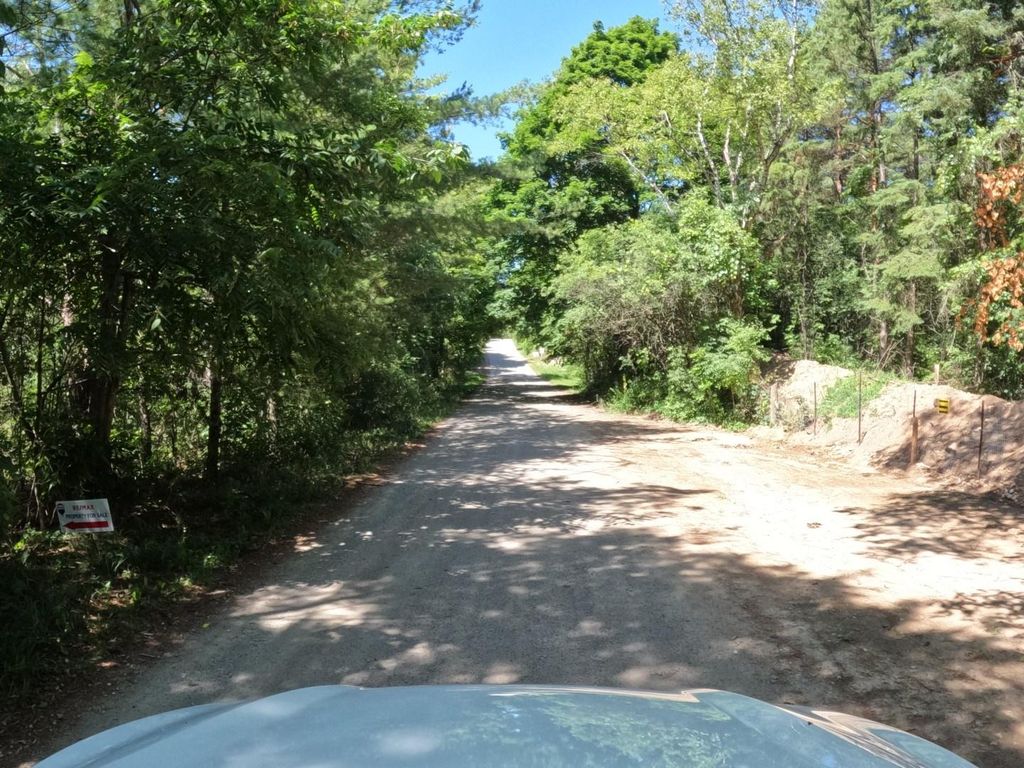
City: kitchener-waterloo